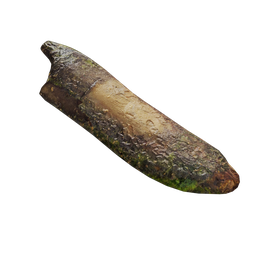
Label: nature